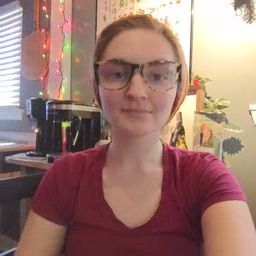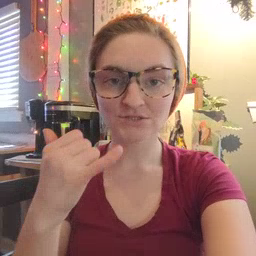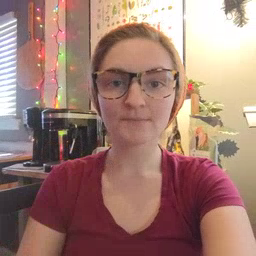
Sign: yellow